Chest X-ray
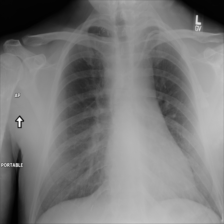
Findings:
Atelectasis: negative
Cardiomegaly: negative
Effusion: negative
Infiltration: negative
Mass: negative
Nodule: negative
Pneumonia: negative
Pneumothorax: negative
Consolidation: negative
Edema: negative
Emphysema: negative
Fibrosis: negative
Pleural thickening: negative
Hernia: negative